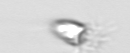
Label: Balanion